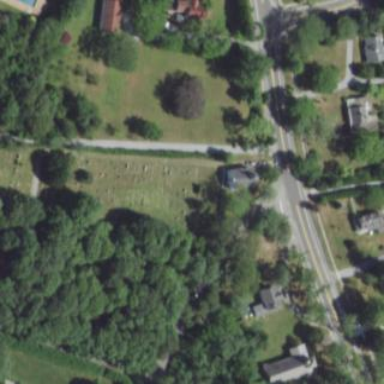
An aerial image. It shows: Grave yard.